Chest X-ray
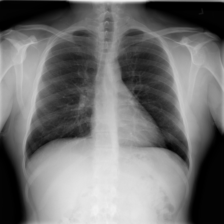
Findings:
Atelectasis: negative
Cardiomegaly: negative
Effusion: negative
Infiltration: negative
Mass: negative
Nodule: negative
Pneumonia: negative
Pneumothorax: negative
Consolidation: negative
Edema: negative
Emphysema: negative
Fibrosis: negative
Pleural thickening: negative
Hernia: negative